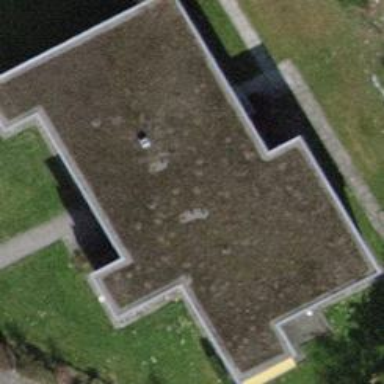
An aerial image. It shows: Flat-roofed building.